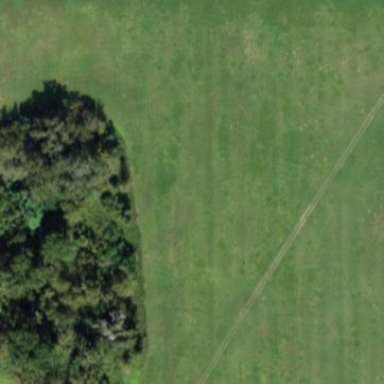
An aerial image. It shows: Mixed leaf woodland.